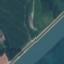
Land use / land cover class: River